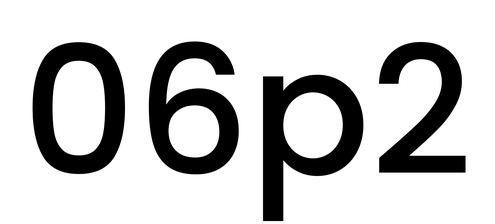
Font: Poppins-Medium